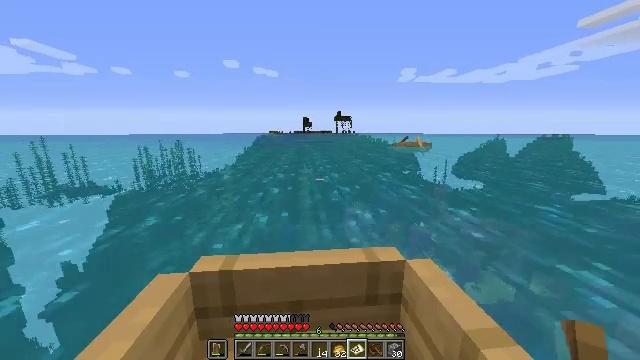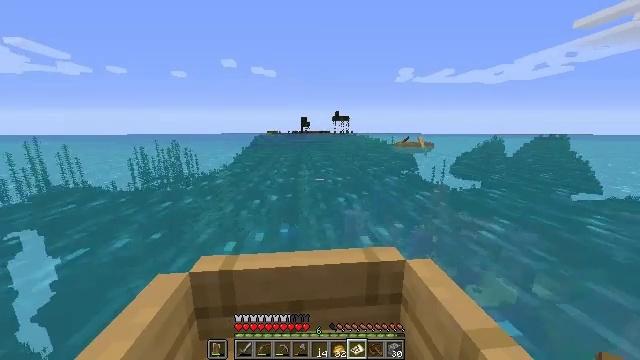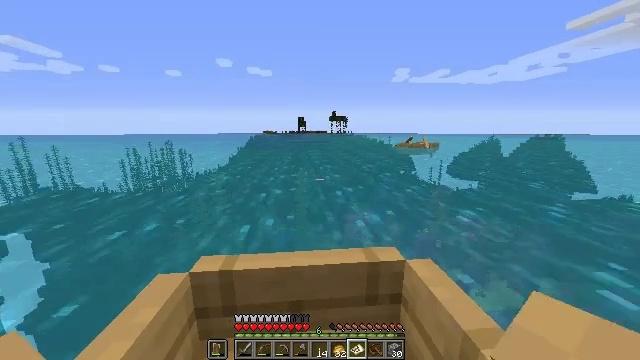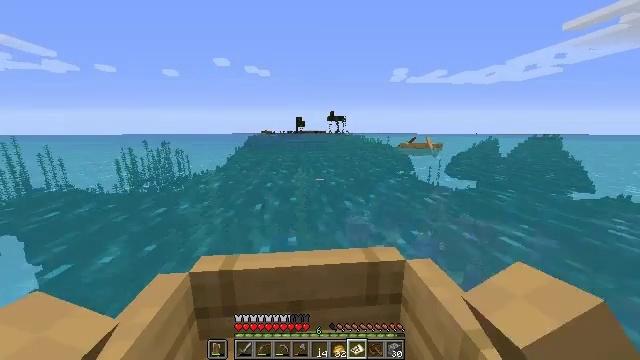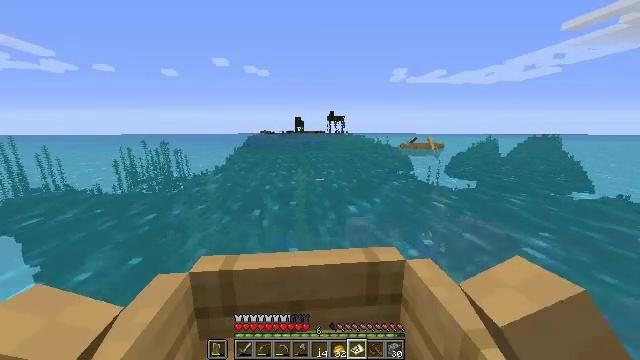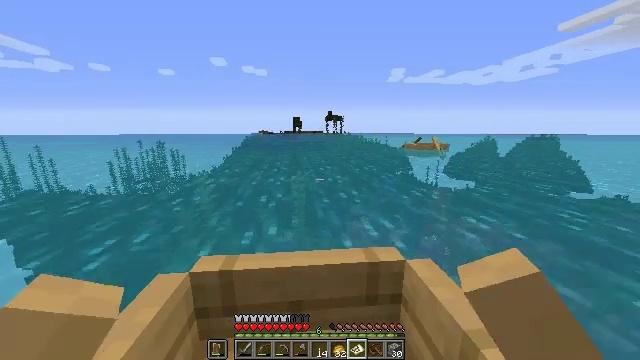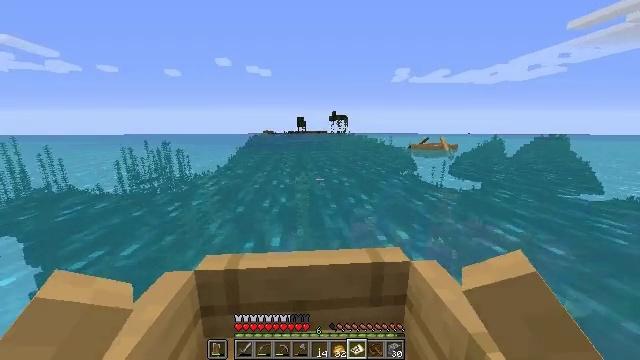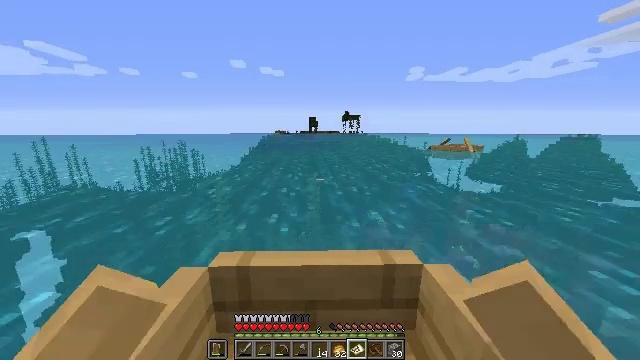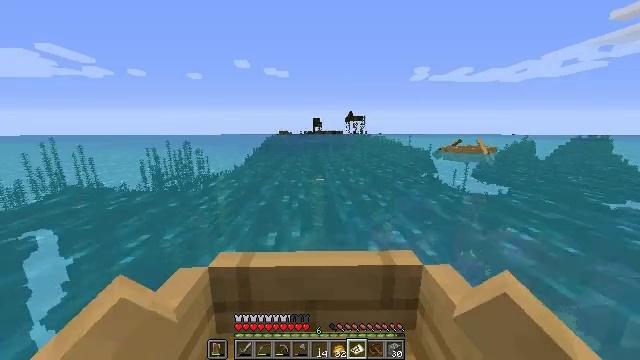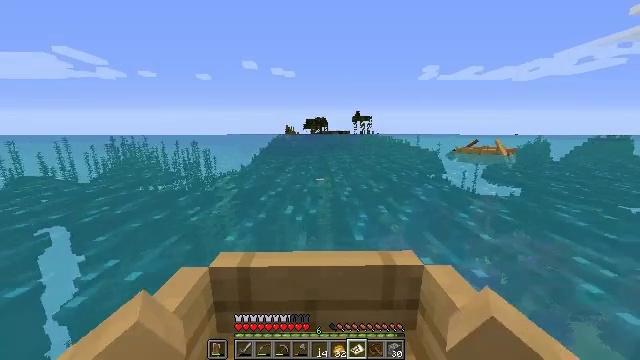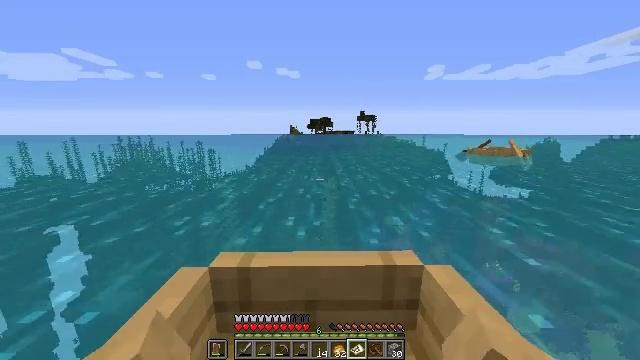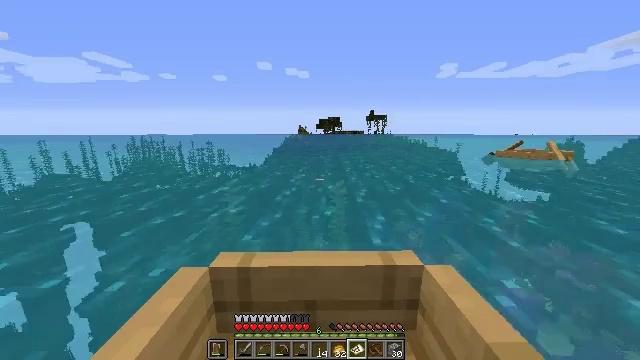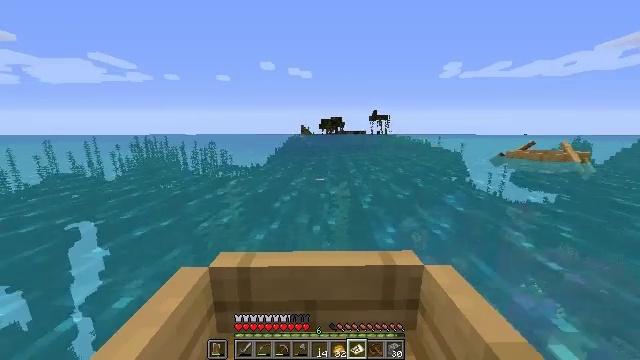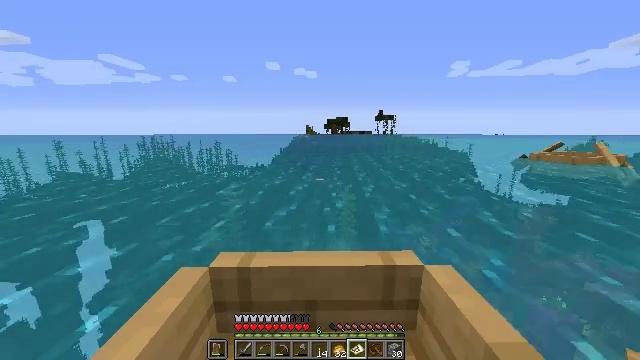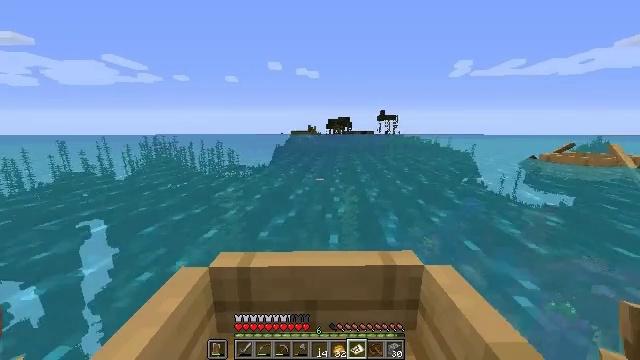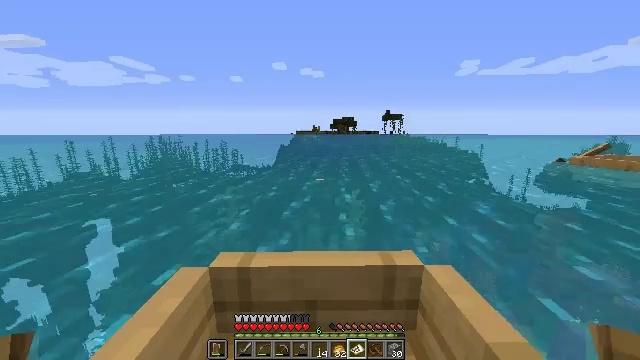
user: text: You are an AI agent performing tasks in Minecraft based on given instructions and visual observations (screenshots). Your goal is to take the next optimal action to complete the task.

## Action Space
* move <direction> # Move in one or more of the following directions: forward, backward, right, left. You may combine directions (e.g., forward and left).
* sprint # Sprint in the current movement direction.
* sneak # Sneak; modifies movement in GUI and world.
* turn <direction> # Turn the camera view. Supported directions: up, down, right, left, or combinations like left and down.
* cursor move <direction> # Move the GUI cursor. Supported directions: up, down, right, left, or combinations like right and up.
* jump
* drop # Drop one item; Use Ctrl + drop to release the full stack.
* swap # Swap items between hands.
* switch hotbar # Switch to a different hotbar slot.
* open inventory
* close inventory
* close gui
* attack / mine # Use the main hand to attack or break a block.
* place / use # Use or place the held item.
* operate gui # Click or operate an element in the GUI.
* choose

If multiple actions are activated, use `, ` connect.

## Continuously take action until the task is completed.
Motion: motion action
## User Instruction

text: Attack the ground to gather sand.
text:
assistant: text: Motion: move forward
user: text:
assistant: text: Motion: move forward
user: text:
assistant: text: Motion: move forward
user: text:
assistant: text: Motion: move forward
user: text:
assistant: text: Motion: move forward
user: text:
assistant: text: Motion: move forward and move left, turn left
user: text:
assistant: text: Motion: move forward and move left, turn left
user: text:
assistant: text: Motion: move forward
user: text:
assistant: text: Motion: move forward
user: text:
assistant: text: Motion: move forward
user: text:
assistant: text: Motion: move forward
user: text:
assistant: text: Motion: move forward
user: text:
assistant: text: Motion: move forward
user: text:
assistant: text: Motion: move forward
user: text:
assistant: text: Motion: move forward
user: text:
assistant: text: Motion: move forward
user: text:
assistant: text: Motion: move forward
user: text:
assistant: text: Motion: move forward
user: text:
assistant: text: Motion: move forward
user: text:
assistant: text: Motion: move forward
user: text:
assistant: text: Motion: move forward
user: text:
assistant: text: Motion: move forward
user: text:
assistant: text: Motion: move forward
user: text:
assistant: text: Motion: move forward
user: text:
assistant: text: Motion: move forward
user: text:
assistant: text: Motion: move forward
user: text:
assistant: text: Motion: move forward
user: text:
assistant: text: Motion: move forward
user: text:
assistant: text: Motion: move forward
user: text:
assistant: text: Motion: move forward